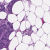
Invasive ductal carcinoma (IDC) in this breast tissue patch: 1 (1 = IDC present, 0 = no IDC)